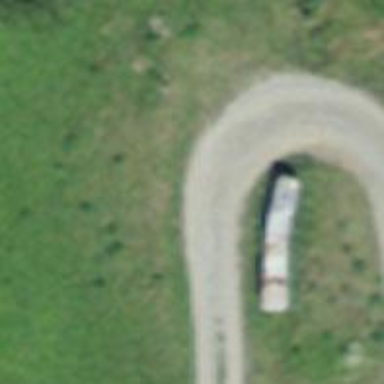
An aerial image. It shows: Track with grade1 tracktype.